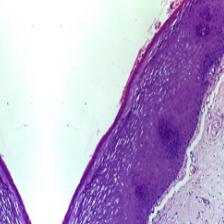
Diagnosis: Normal